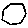
Label: hexagon